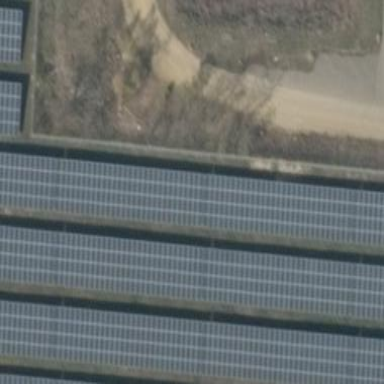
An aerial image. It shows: Solar photovoltaic generator enclosed by fence.